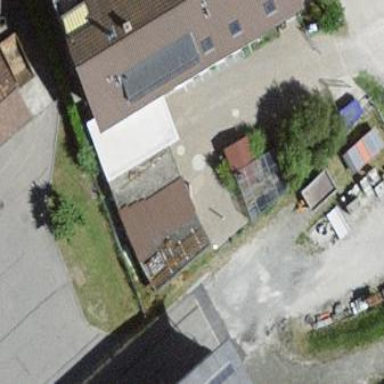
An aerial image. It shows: Group of garages.